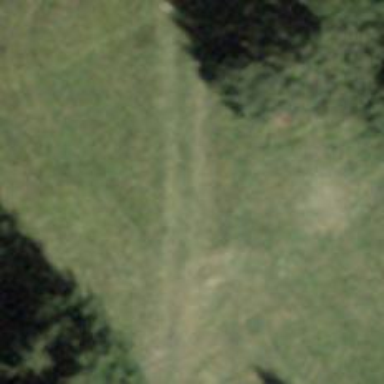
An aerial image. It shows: Track with ground surface of grade 3.